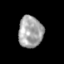
Tissue: skin
Cell type: Epithelial cells
Senescence score: 0.2525
Nuclear area (px): 753
Mean DAPI intensity: 164.53